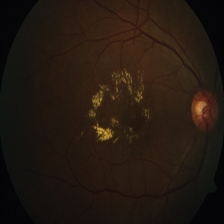
Diabetic retinopathy grade: Severe